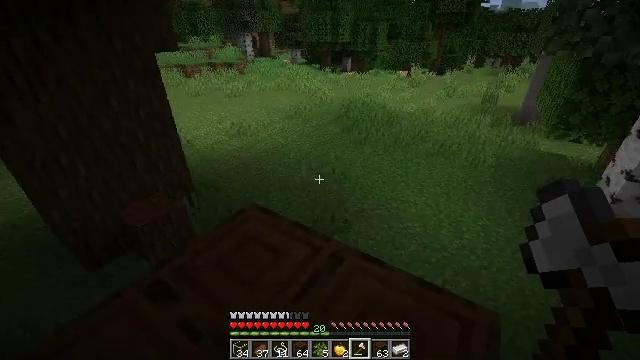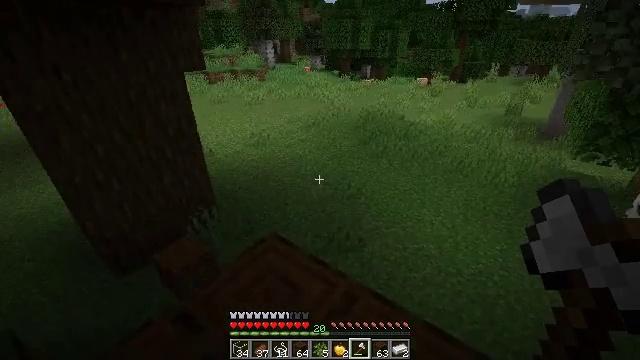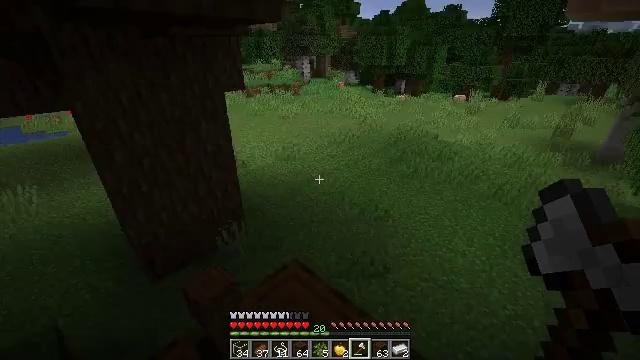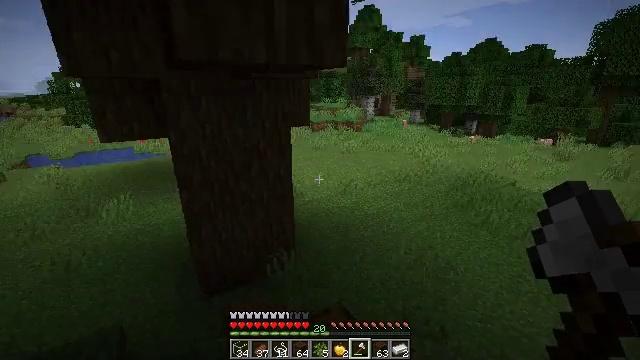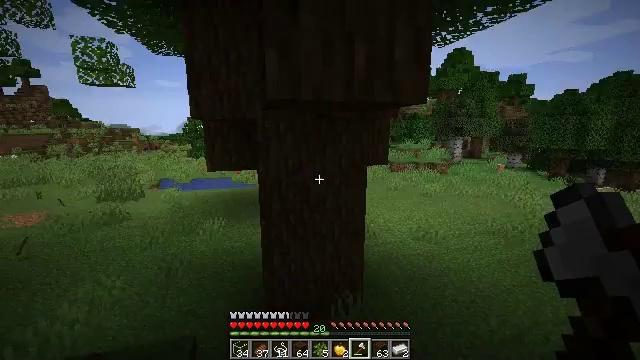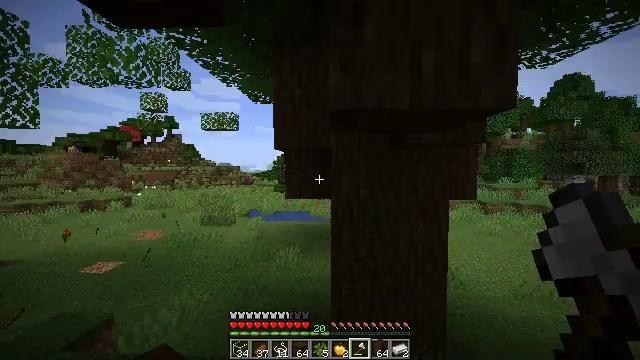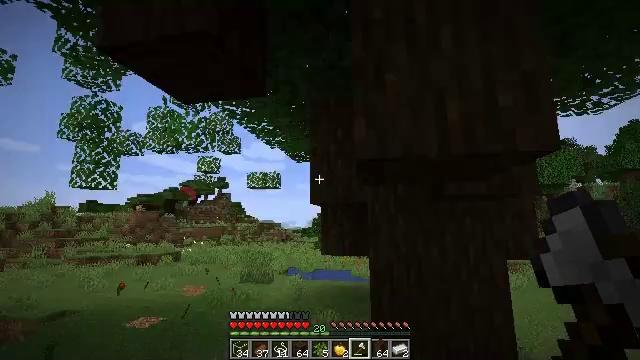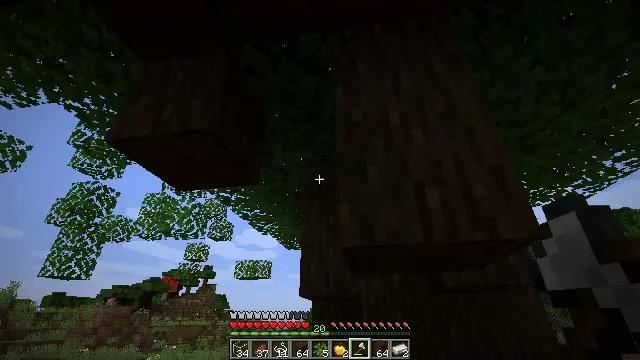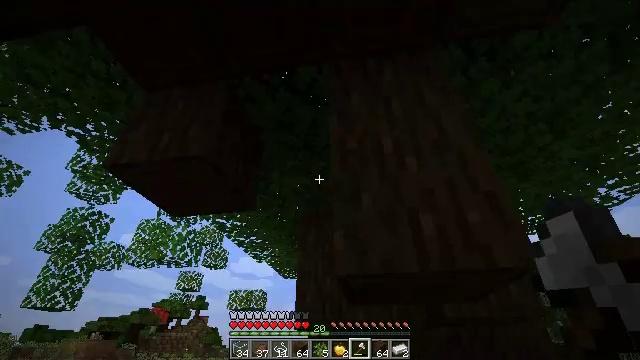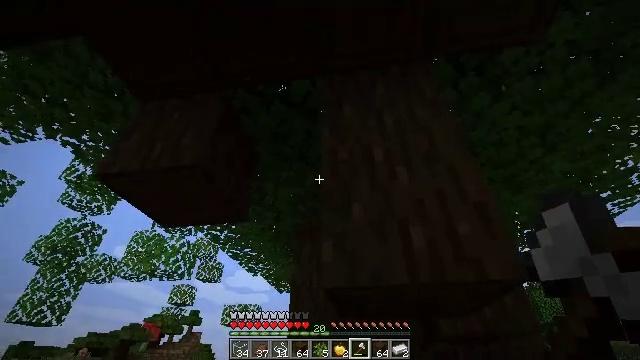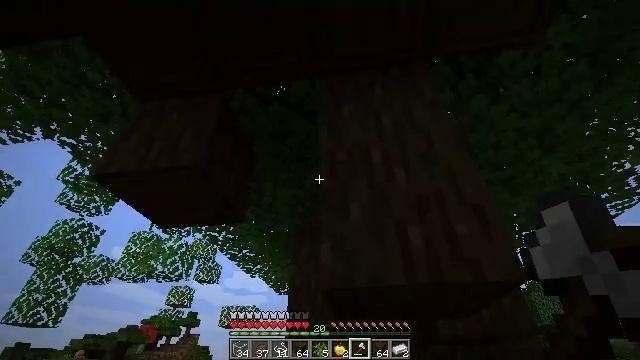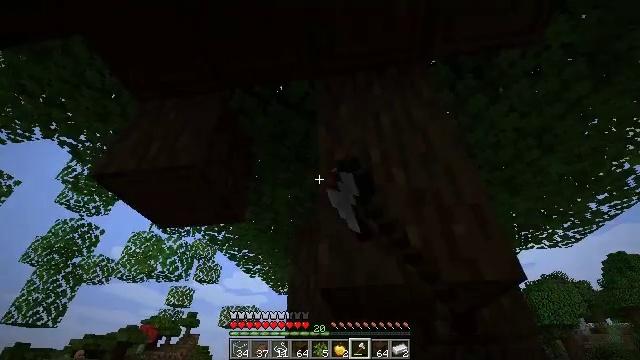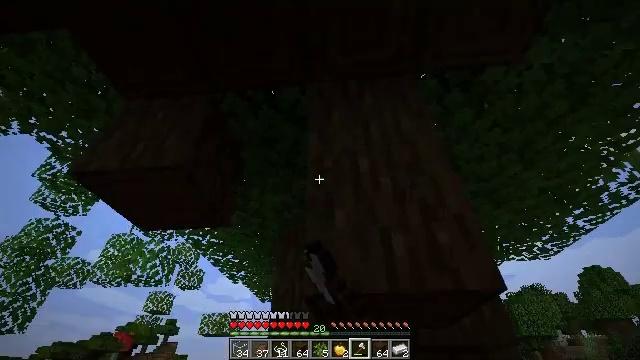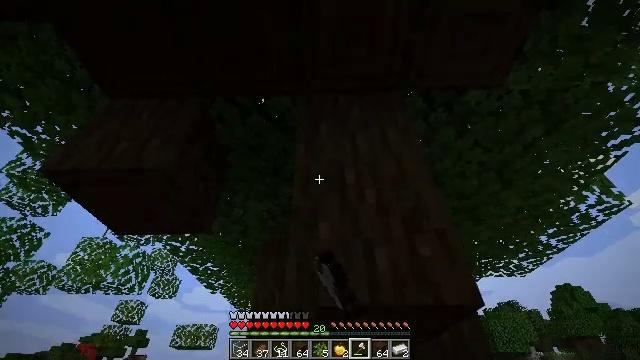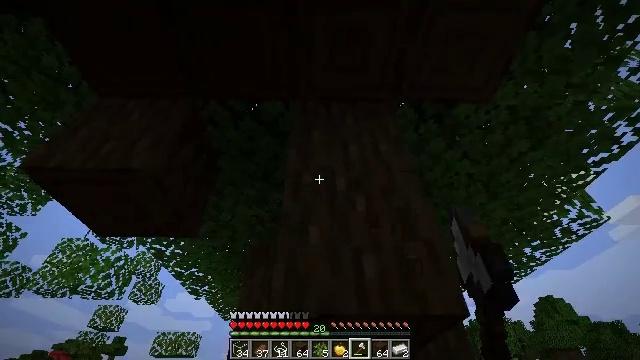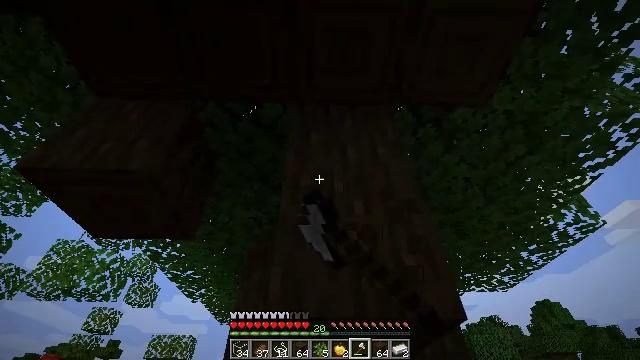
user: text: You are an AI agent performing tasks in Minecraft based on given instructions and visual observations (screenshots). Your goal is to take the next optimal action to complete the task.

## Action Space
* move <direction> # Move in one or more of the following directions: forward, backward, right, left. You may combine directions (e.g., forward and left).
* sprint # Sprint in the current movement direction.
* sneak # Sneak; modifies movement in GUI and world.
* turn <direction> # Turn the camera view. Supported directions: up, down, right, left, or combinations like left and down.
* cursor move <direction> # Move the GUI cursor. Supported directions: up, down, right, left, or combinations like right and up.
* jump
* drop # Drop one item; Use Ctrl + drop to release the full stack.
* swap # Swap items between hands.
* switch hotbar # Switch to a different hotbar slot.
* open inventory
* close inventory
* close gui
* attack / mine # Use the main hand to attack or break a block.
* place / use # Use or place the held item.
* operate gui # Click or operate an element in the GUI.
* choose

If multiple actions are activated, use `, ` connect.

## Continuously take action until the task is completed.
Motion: motion action
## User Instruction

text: Gather dark oak log for crafting.
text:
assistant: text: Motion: move forward and move right, turn left, jump
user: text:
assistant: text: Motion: move forward and move right, turn left and up
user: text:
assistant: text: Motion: move forward and move right, turn left and up
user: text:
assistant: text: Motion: move right, turn left and up
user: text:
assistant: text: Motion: turn left and up
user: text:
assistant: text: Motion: turn left and up
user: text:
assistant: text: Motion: turn right and up
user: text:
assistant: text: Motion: turn up
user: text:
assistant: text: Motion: turn up
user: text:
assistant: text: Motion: attack / mine
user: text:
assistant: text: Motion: attack / mine
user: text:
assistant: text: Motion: turn right and up, attack / mine
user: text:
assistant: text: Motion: turn right and up, attack / mine
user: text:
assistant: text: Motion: turn right and up, attack / mine
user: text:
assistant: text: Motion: attack / mine
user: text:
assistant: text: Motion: attack / mine
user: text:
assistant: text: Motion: attack / mine
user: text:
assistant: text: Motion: attack / mine
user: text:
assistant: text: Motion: attack / mine
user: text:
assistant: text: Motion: attack / mine
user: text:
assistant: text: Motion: attack / mine
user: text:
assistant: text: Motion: attack / mine
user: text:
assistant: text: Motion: attack / mine
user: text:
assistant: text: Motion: attack / mine
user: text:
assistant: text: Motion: attack / mine
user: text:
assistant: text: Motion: attack / mine
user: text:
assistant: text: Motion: attack / mine
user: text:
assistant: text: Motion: attack / mine
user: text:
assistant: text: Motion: attack / mine
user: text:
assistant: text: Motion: attack / mine